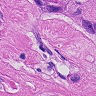
Metastatic tissue present: yes